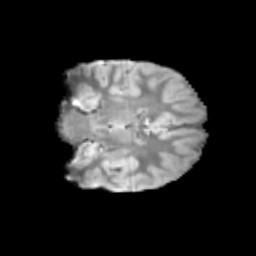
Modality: T2w
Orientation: coronal
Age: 9
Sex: male
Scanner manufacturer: siemens
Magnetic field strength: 3 T
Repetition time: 3.8 s
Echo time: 0.07 s